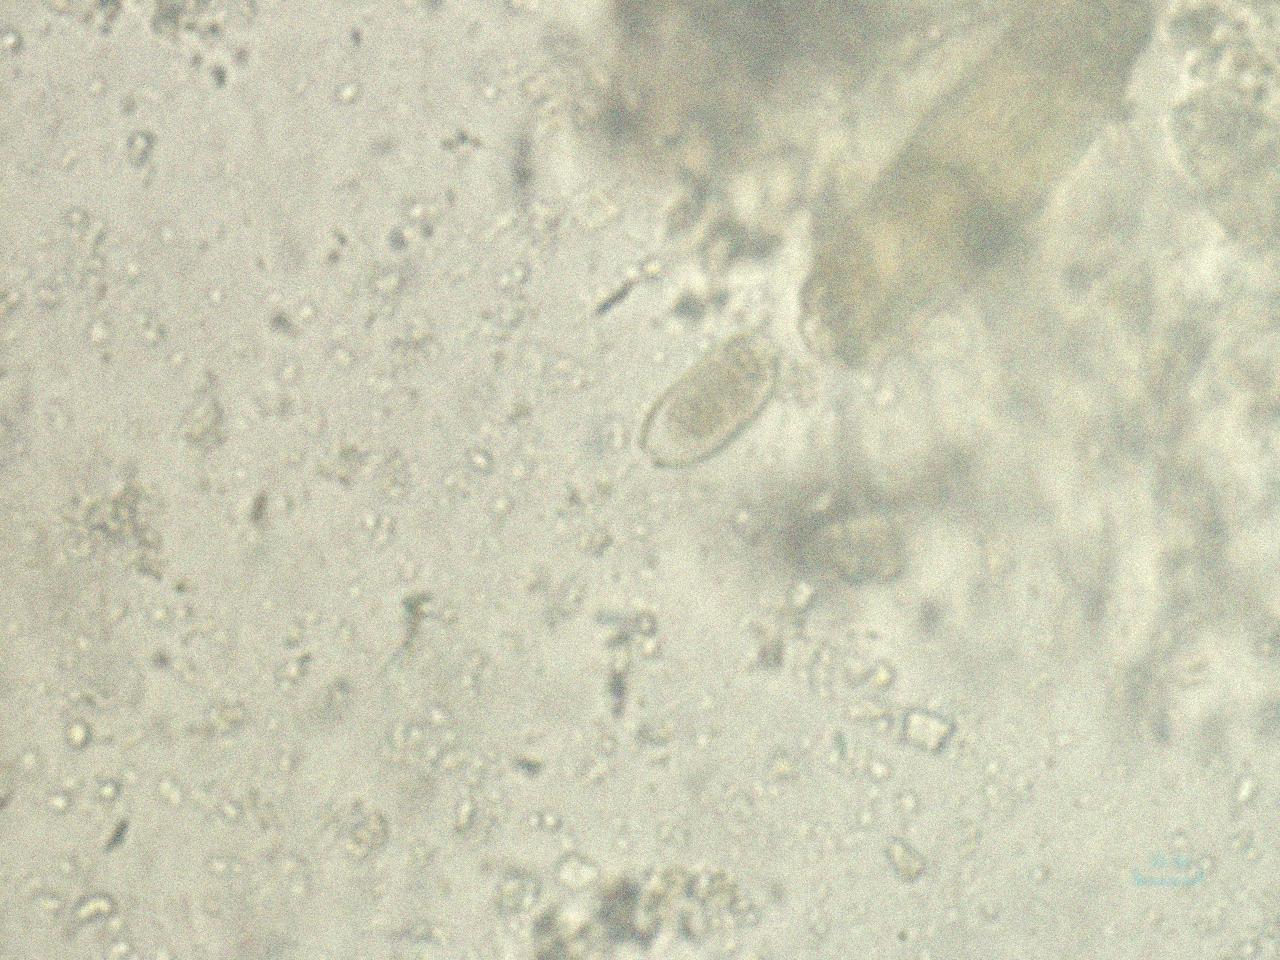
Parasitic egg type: Capillaria philippinensis